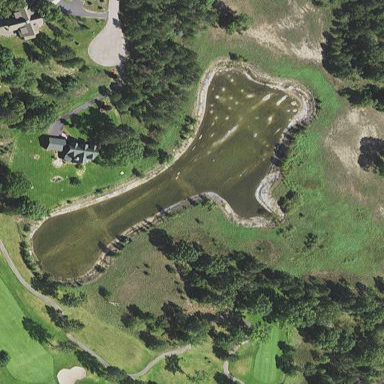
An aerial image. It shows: Picturesque scene of golf course with lateral water hazard.